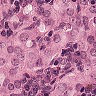
Metastatic tissue present: yes